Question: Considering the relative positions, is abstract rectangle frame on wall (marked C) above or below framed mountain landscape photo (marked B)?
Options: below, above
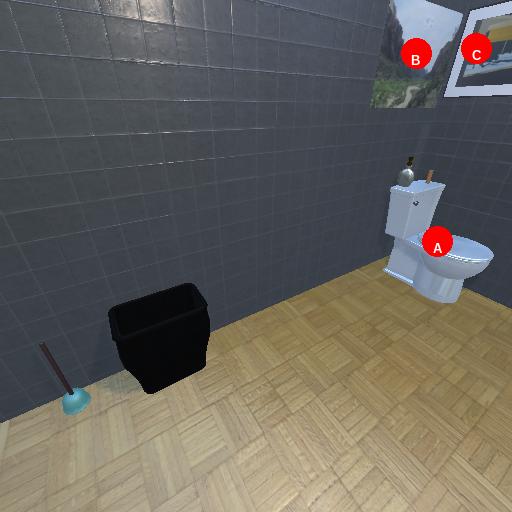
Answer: below